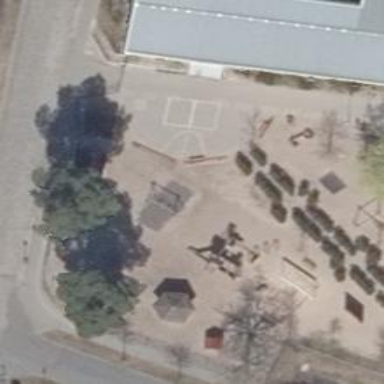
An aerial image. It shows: Playground structure.